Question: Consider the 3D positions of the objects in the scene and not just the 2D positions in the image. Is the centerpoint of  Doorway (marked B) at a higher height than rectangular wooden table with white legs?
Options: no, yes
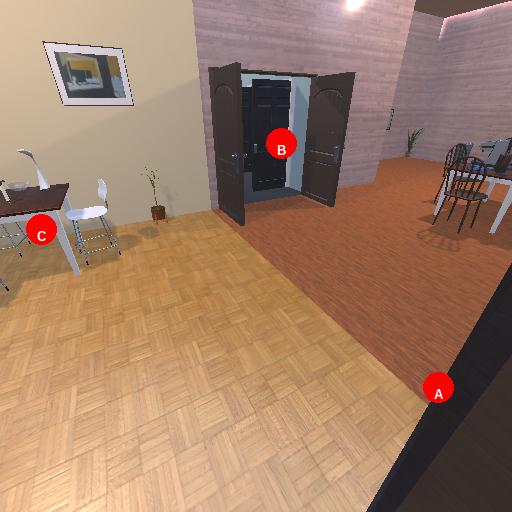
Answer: no